Aerial crown-view tile of a tropical tree (Barro Colorado Island, Panama), acquired 20240716:
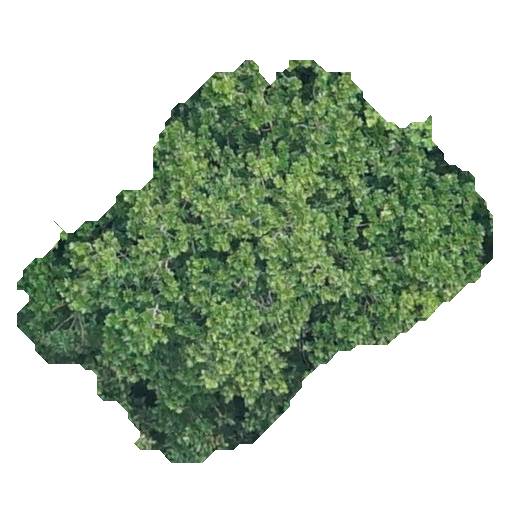
Species: Anacardium excelsum
GBIF accepted scientific name: Anacardium excelsum
Crown area: 175.73 m²